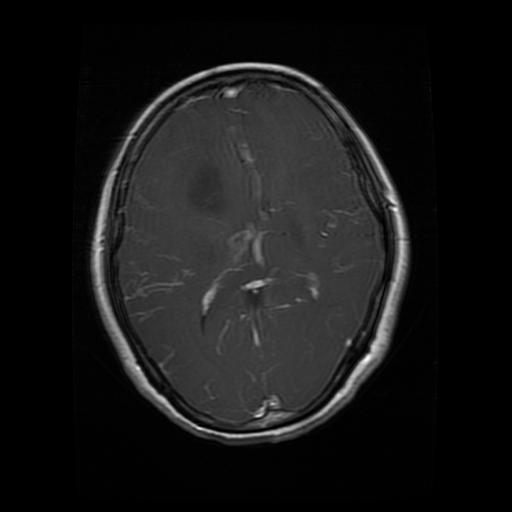
Label: glioma